Field crop: tomato
Growth stage: 2
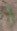
Species: solanum